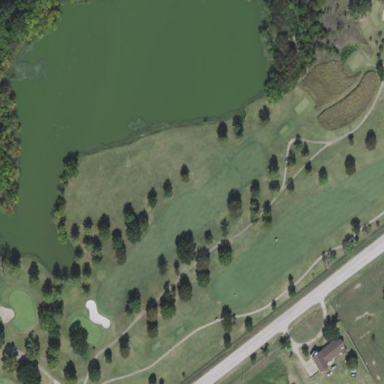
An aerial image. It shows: Grassy area designated as golf fairway.